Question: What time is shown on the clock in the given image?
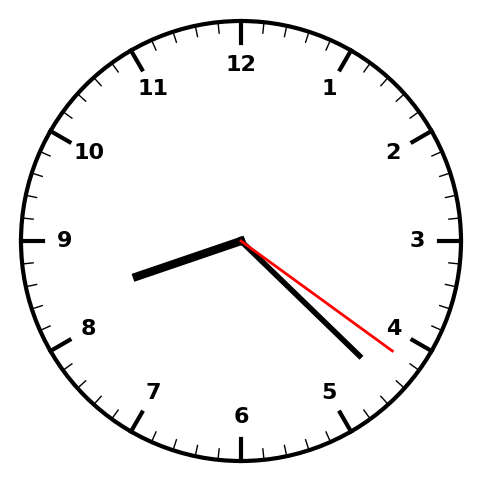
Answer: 08:22:21